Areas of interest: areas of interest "Soccer Field"
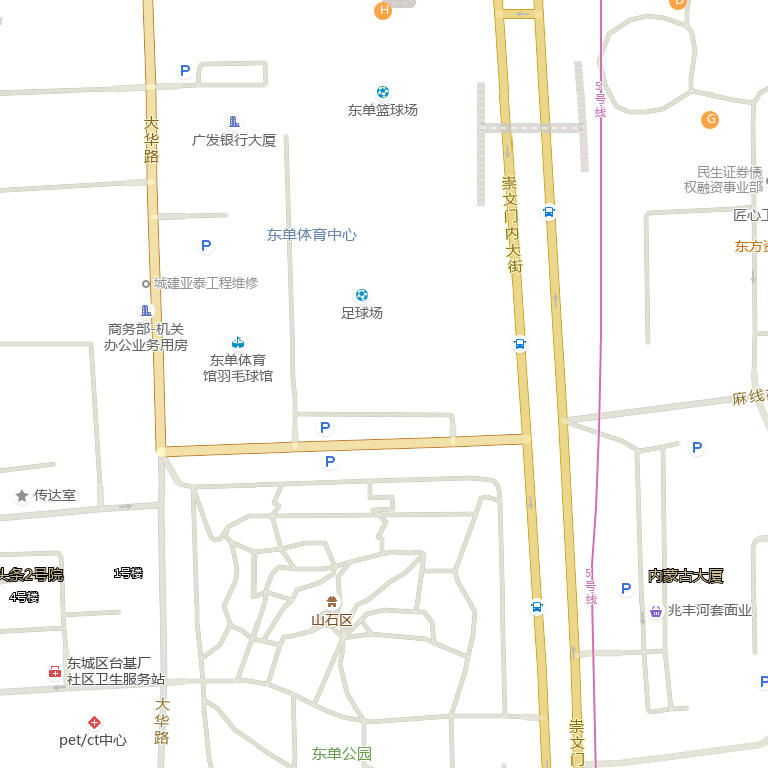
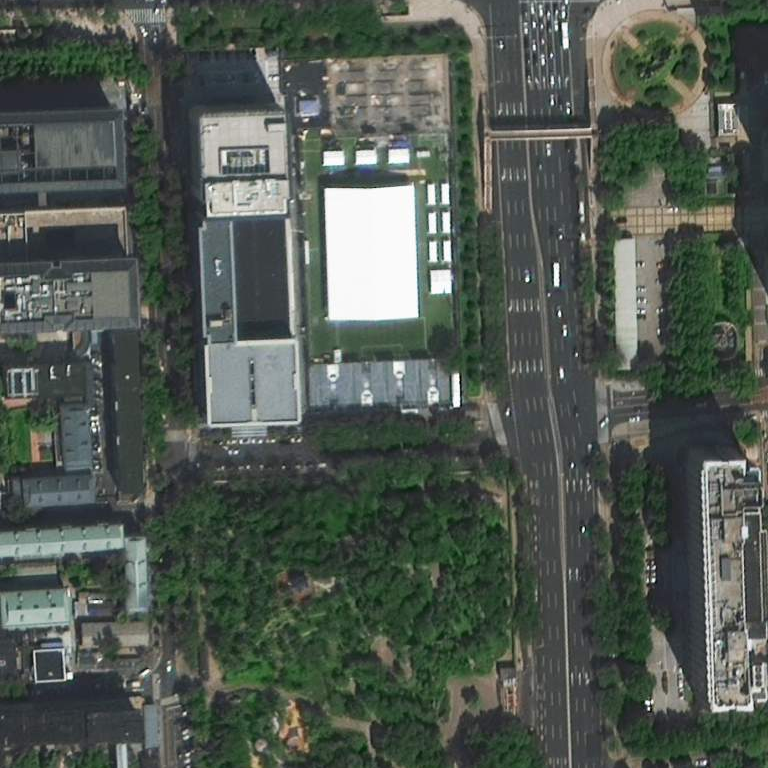